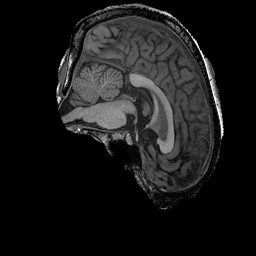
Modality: T1w
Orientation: sagittal
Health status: ill
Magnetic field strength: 3 T